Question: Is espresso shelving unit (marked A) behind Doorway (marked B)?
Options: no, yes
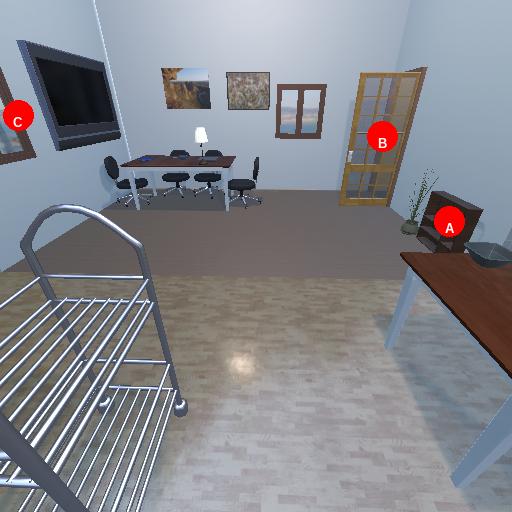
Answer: no